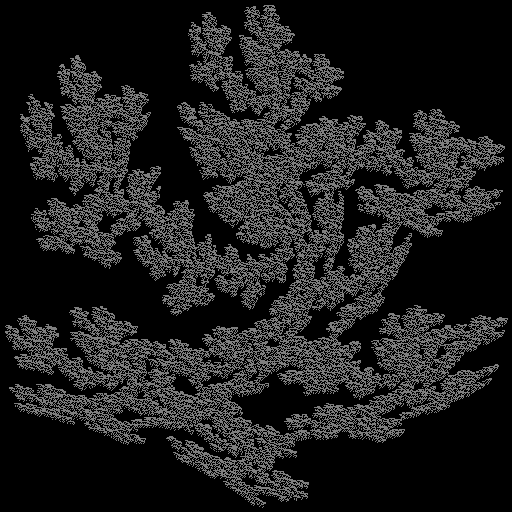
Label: pinetree